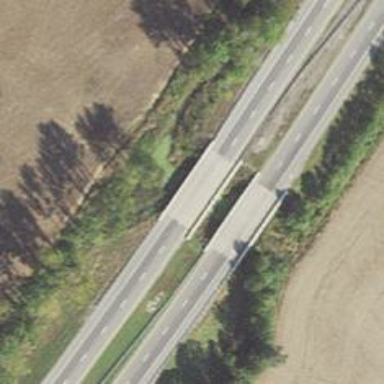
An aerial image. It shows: Asphalt motorway.